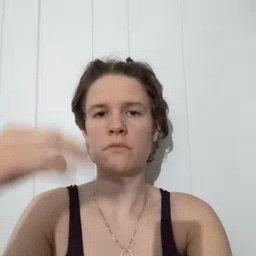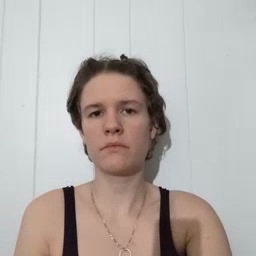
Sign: lamp